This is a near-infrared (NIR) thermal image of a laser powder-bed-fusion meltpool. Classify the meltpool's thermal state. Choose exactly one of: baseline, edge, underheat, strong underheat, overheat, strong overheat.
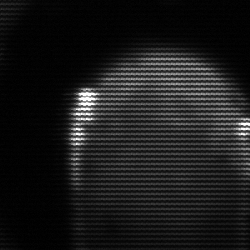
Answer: edge